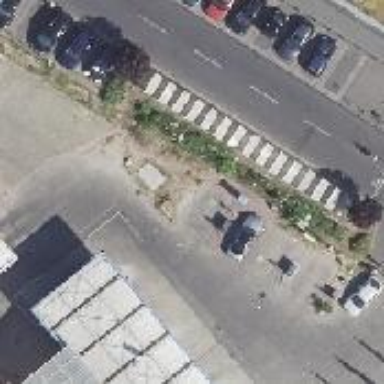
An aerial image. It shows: Ground-level bicycle parking area.